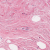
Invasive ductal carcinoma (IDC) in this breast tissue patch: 0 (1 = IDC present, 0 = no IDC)